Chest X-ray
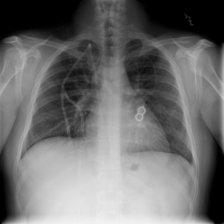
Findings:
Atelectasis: negative
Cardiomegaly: negative
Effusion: negative
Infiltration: positive
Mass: negative
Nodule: negative
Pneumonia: negative
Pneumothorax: negative
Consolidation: negative
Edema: negative
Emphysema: negative
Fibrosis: negative
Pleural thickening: negative
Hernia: negative